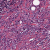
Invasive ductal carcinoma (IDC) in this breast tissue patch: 1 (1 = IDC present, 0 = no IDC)